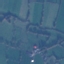
Label: Pasture